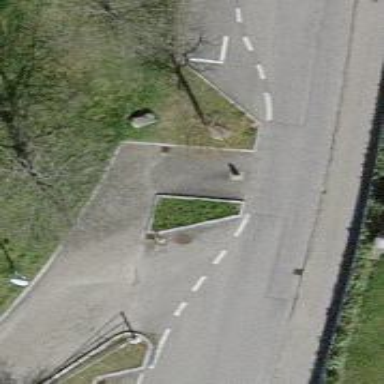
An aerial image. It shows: Bollard barrier.